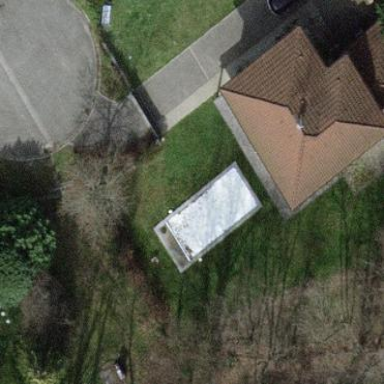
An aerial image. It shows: Swimming pool located in leisure land.